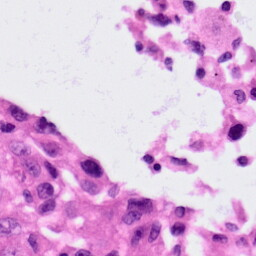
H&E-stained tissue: Lung